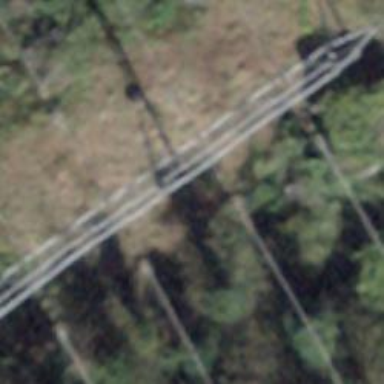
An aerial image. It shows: Power line with three cables.